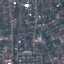
Land use / land cover: Residential